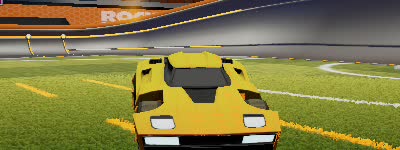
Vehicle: breakout